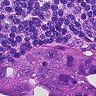
Metastatic tissue present: yes